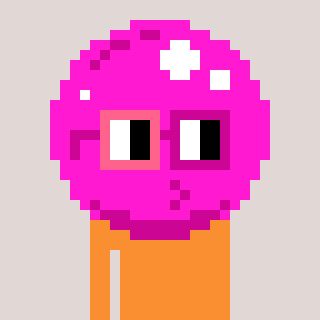
a pixel art character with square pink and red glasses, a bubblegum-shaped head and a orange-colored body on a warm background